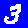
Digit: 3